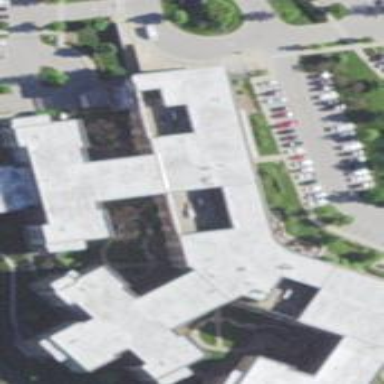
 serving as amenity and providing healthcare services."